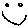
Label: smiley face